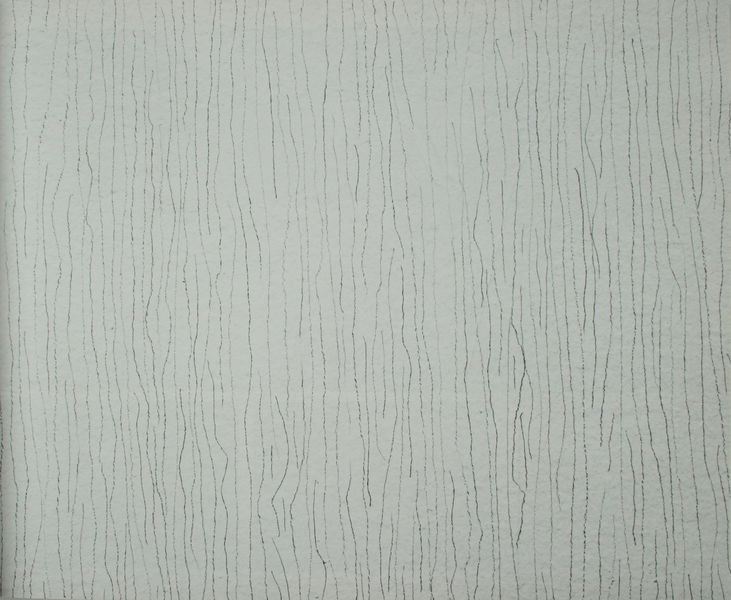
Titel: Vertical lines
Künstler: Sol Lewitt
Standort: New York
Institution: Im Besitz des Künstlers
Schlagwörter: weiß, grau, schwarz, muster, laufen, linien, streifen, striche, regen, rechteck, parallel, senkrecht, struktur, sol, wandbild, verlauf, lewitt, krumm, vertikal, rinnen, mustr